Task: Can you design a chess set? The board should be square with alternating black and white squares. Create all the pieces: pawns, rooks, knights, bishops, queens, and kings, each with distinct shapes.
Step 3571:
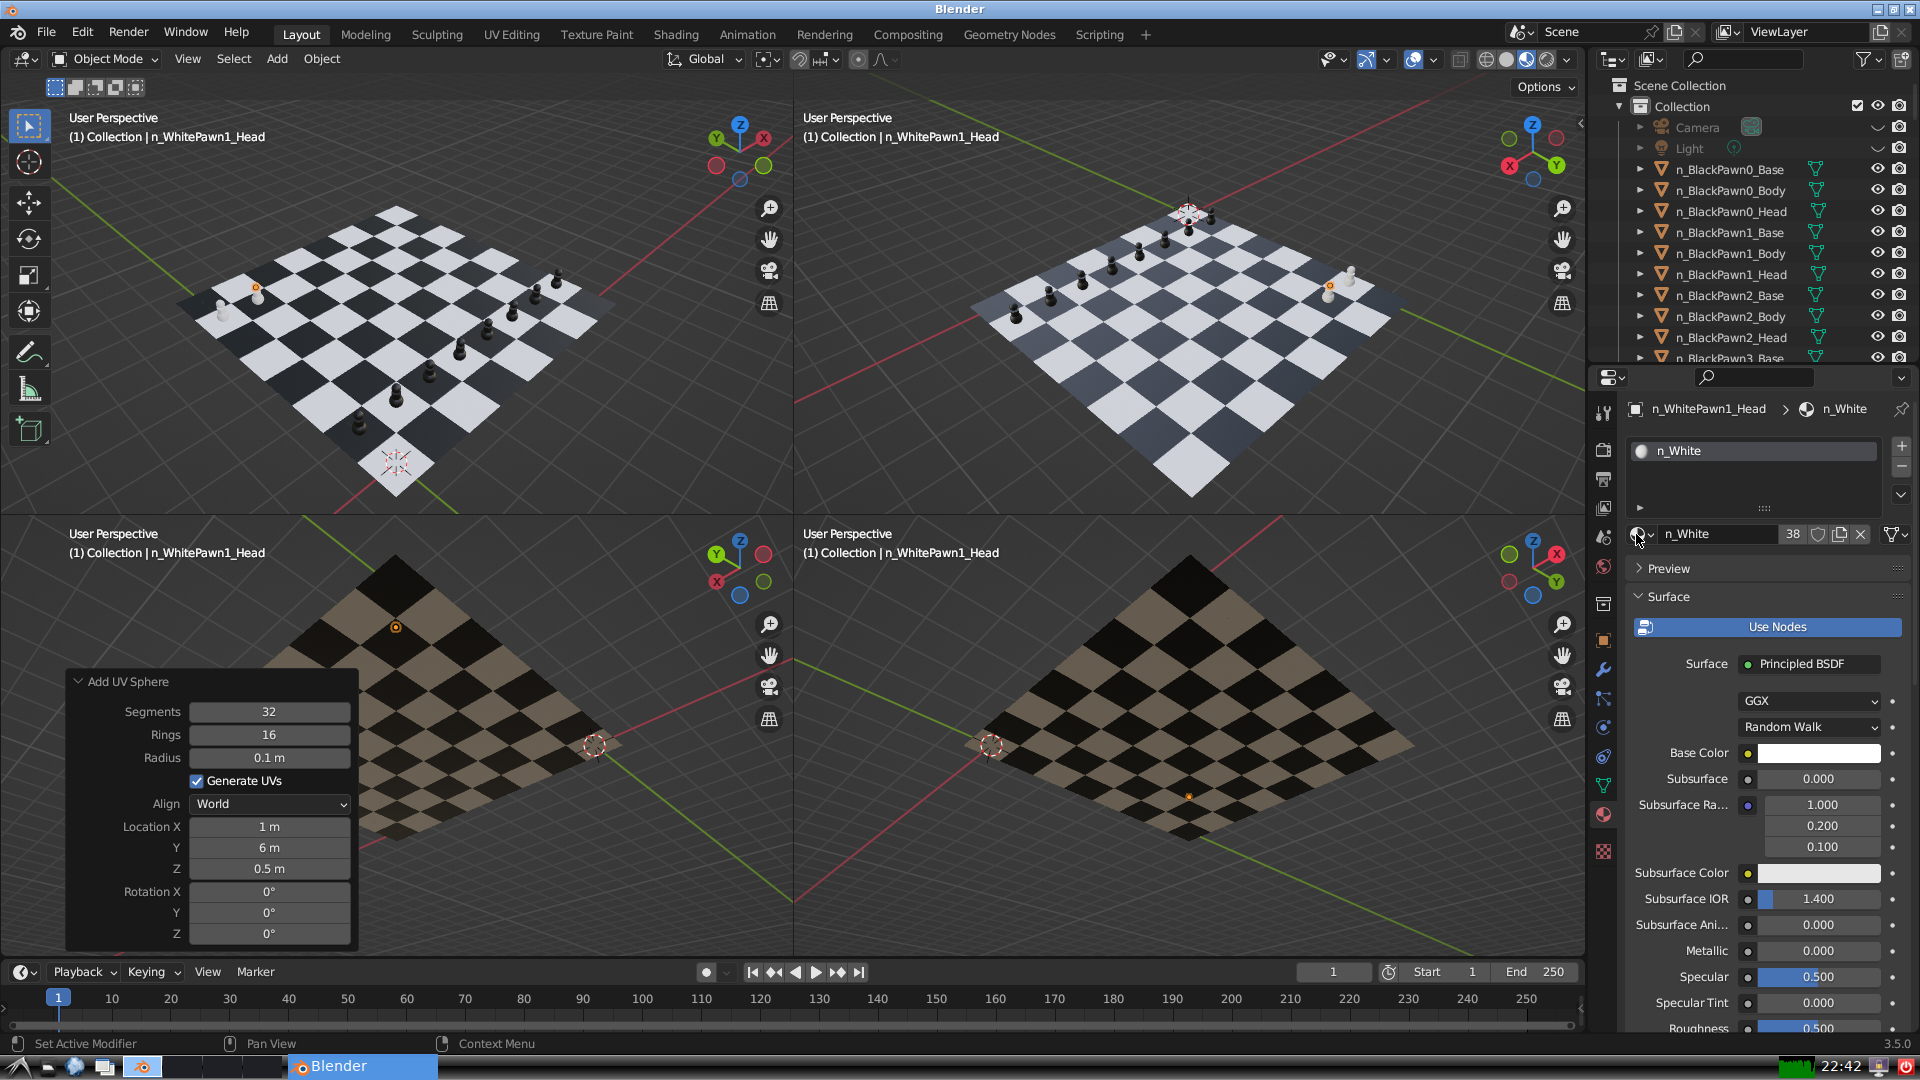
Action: {"mouse_move": [278, 58]}